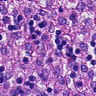
Metastatic tissue present: no